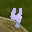
Label: 4